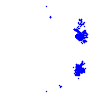
Particle: electron